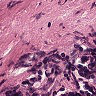
Metastatic tissue present: no